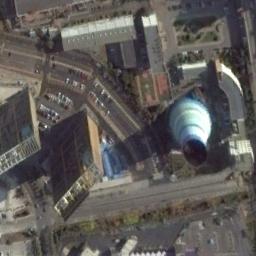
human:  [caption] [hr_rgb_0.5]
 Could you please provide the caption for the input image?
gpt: Here are three thermal power stations that are emitting smoke .

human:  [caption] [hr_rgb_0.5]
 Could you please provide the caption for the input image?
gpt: Neatly planned plant and equipment and a cooling tower in the thermal power station .

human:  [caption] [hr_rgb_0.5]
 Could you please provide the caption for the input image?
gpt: Many buildings of different shapes and sizes are beside the thermal power station .

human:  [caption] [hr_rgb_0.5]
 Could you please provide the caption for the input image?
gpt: The thermal power station is next to some buildings and trees .

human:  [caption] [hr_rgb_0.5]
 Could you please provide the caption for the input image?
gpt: There are some buildings and a chimney on the thermal power station .